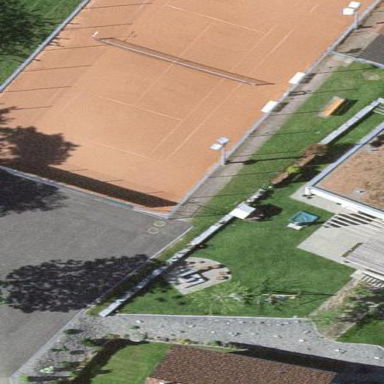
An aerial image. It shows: Tennis court on pitch.